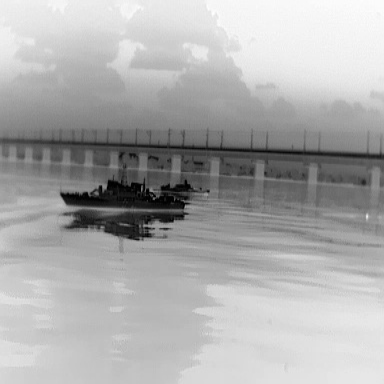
There are two objects shown in the infrared image, including a warship, and a canoe.